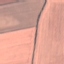
Label: AnnualCrop